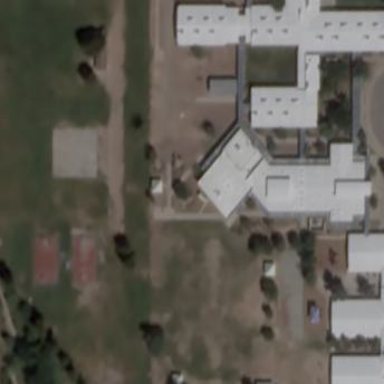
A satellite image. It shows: School.